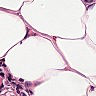
Metastatic tissue present: no